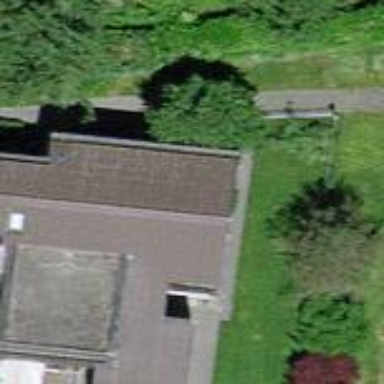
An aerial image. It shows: Residential building.